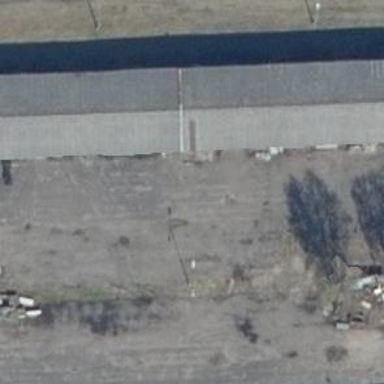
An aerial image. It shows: Industrial building.